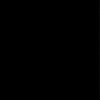
Label: dusty